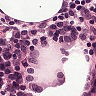
Metastatic tissue present: no